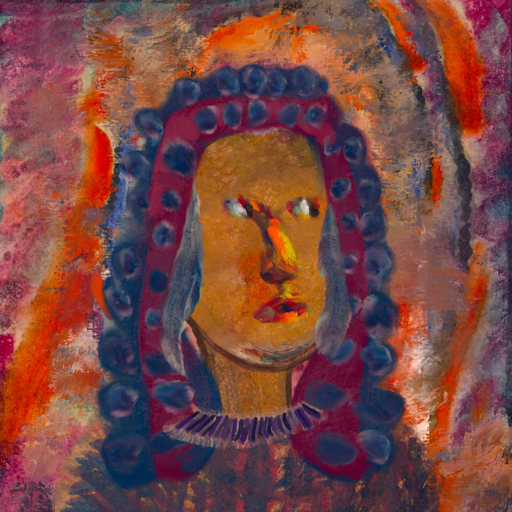
Background: Experience, Head And Neck Side: Pipe, Face Side: An_Impression, Bust: In_The_Sun, Hair Side: Hill_Girl, Head Accessory: Blank, Second Necklace: Blank, Necklace: HillGirl, Baby: Blank